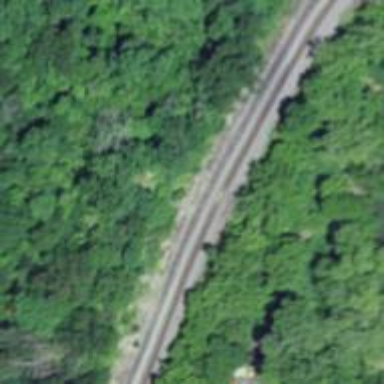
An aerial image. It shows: Railway siding for service.